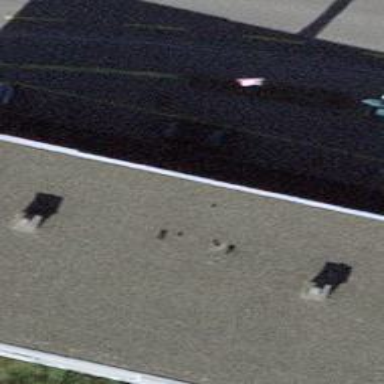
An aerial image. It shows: Parking area with surface.